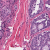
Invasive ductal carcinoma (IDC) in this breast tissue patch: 0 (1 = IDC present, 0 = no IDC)